Interaction volume radius: 5 \u00c5
Interaction volume height: 15 \u00c5
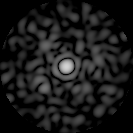
Disorder parameter: 0.8617